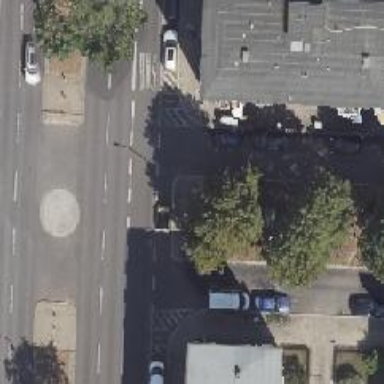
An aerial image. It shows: Footway located on traffic island.